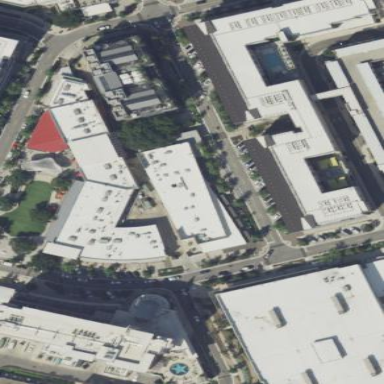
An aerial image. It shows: Retail building.